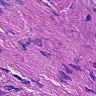
Metastatic tissue present: no